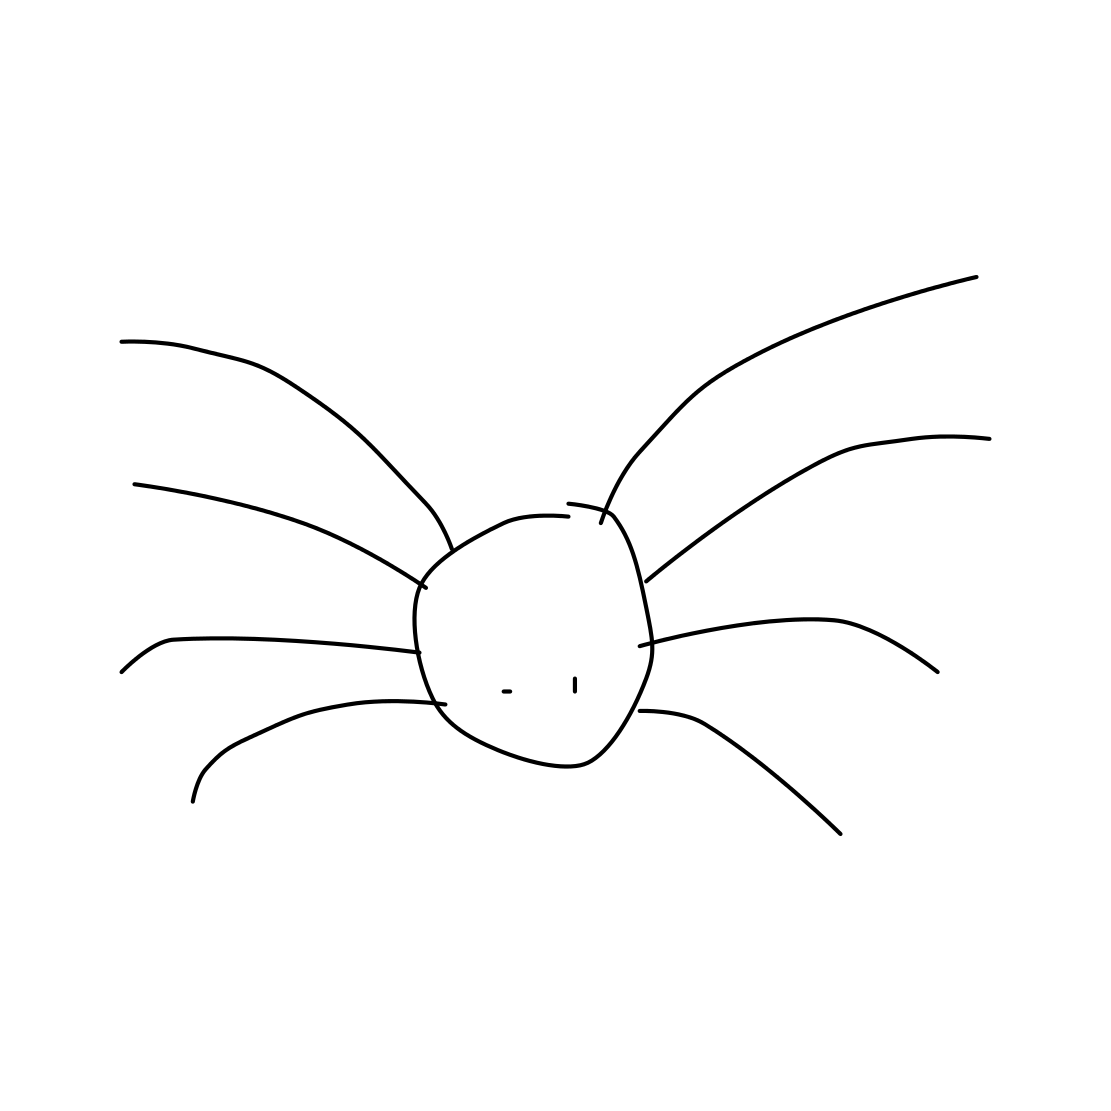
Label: spider